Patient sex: F
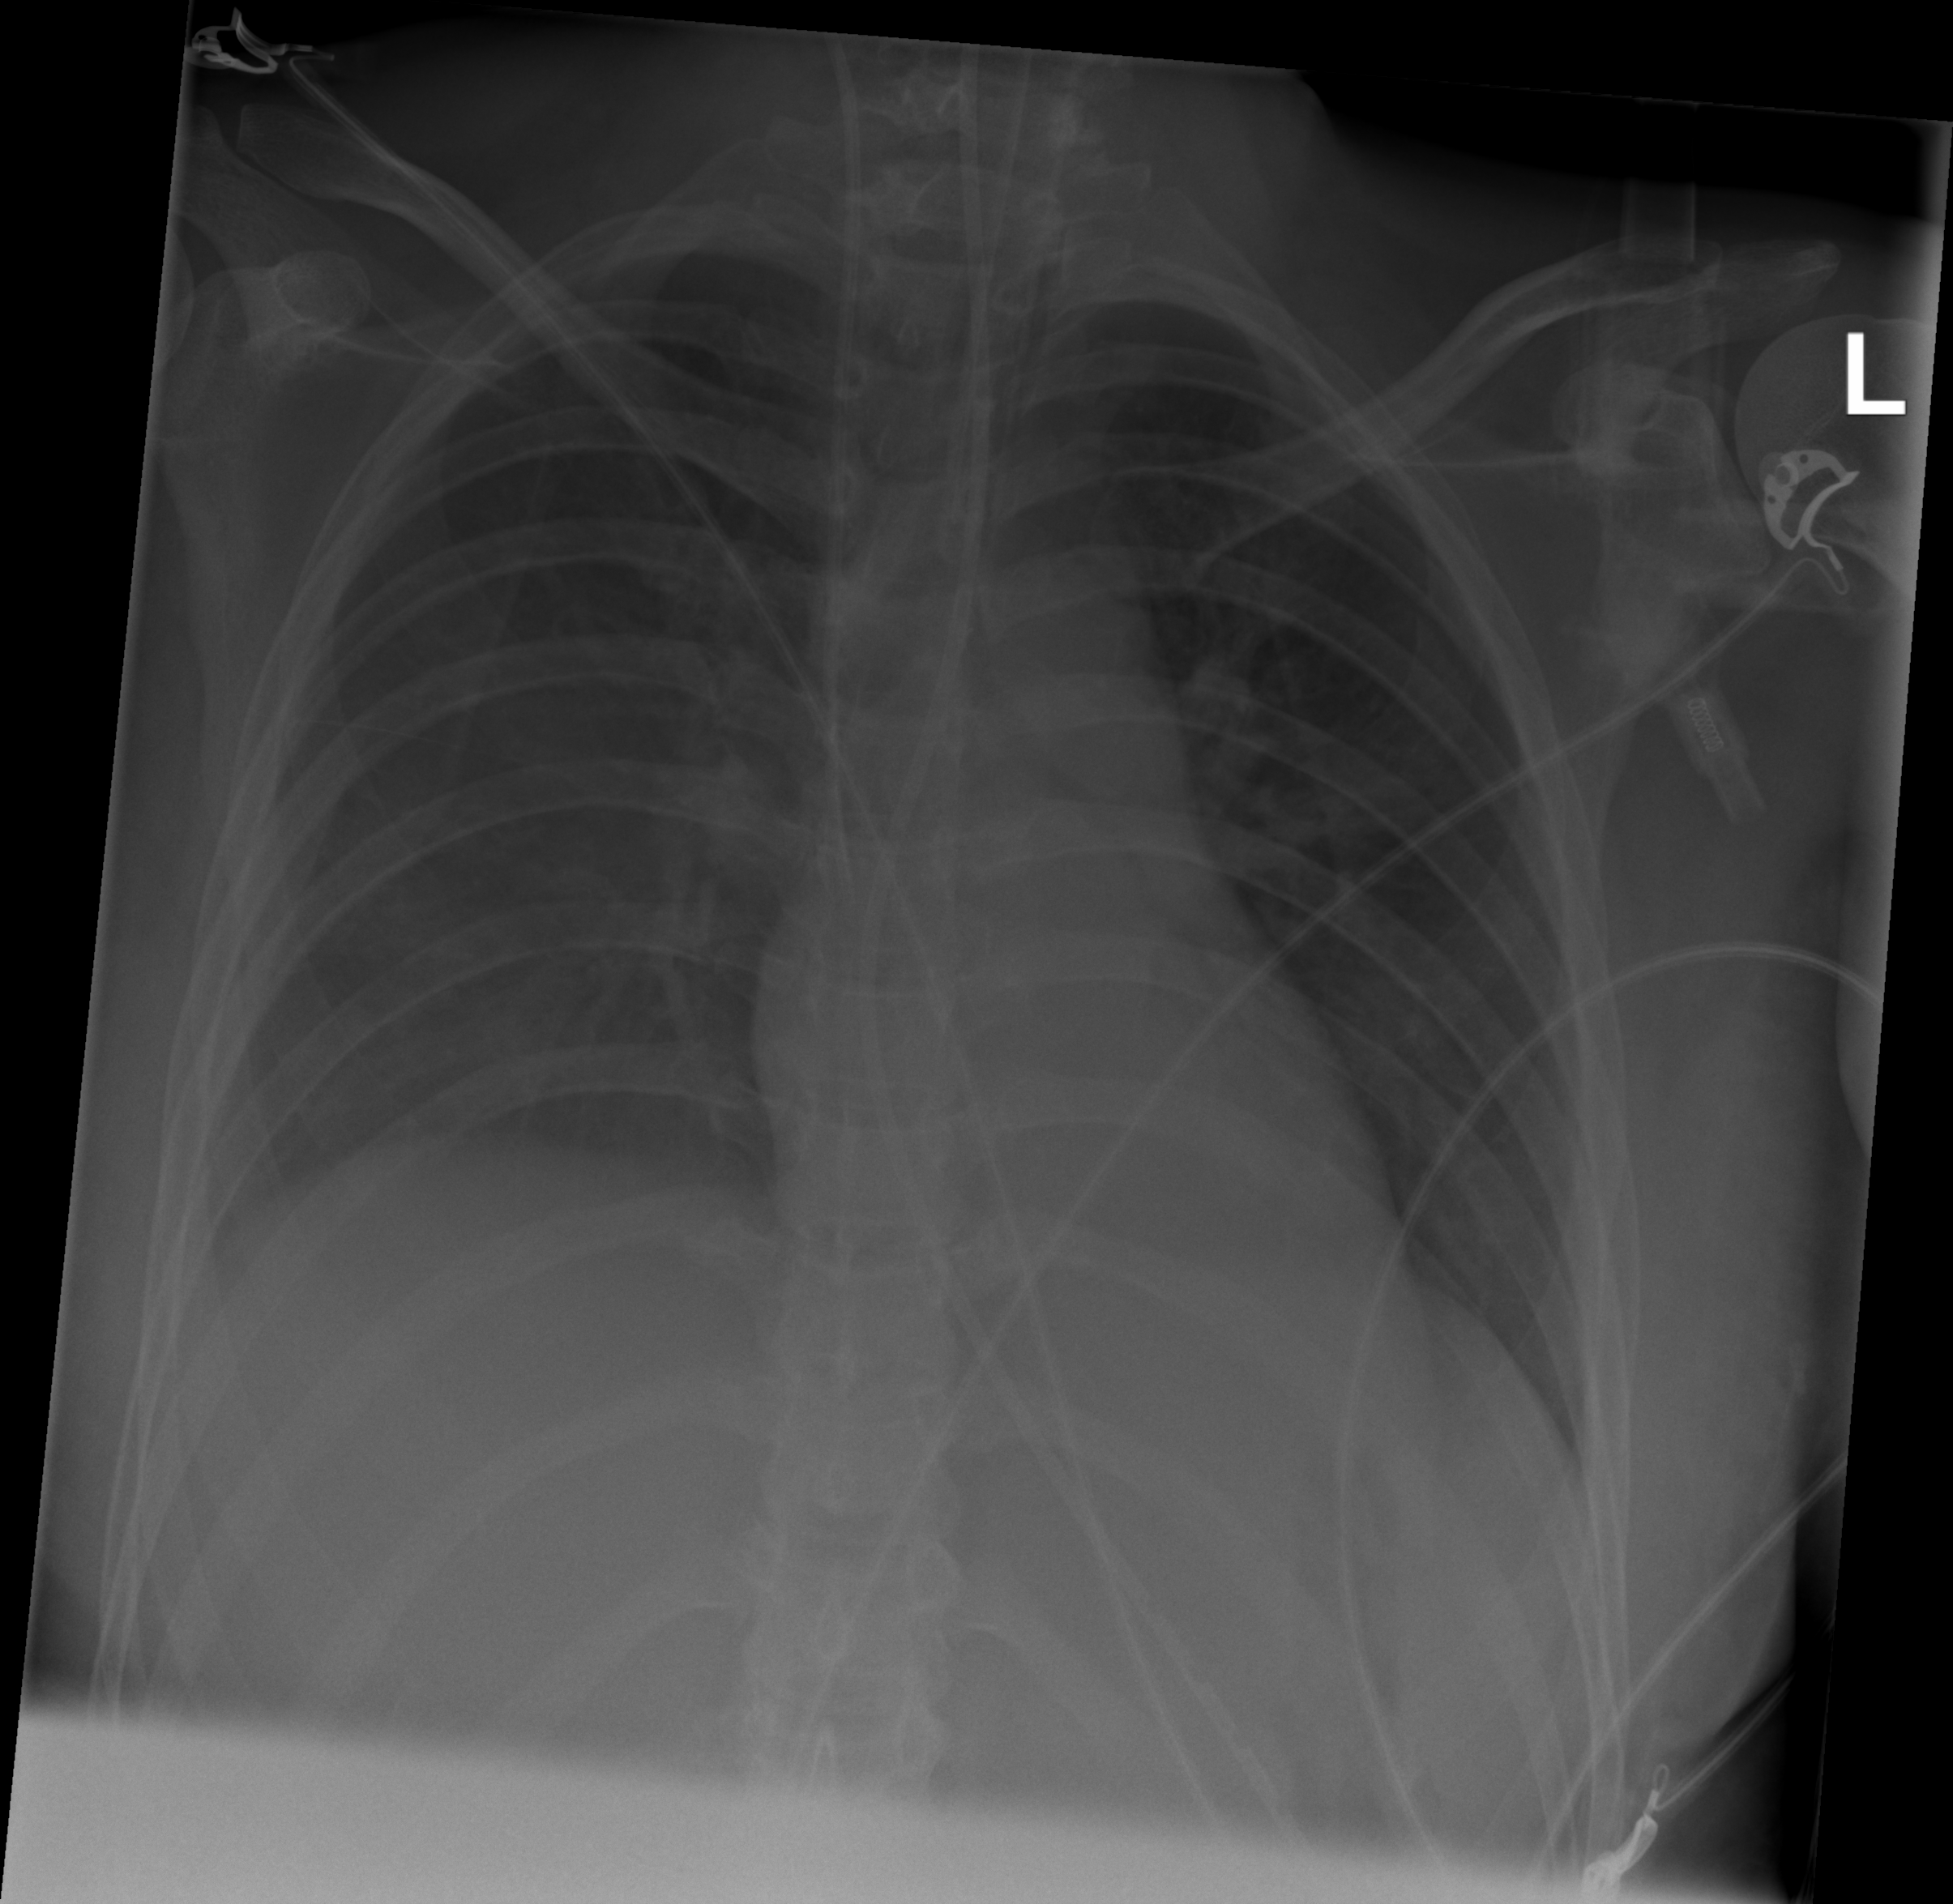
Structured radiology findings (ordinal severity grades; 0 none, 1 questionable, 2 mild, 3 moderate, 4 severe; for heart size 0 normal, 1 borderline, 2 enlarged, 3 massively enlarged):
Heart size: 0
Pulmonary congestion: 0
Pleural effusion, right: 3
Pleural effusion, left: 0
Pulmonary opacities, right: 0
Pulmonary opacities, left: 0
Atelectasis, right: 3
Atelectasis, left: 0